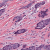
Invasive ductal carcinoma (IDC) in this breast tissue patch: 1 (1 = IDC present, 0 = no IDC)